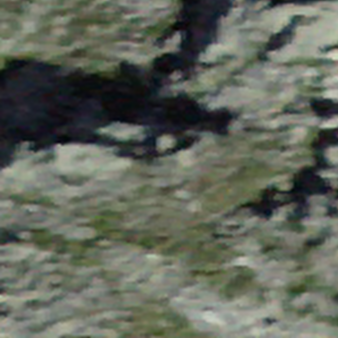
Label: other